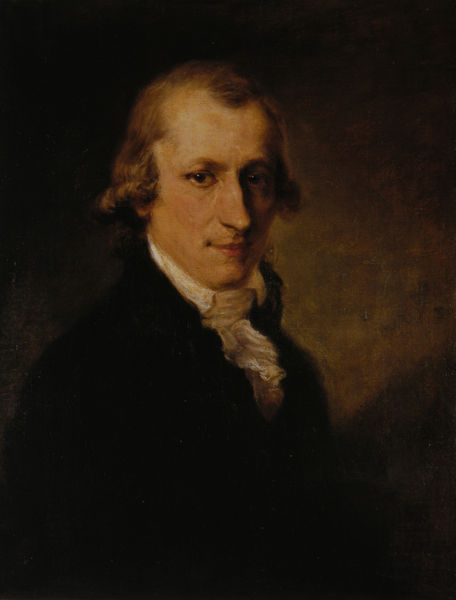
Titel: Bildnis Johann Georg Dillis
Künstler: Johann Georg Edlinger
Standort: München
Institution: Stadtmuseum
Schlagwörter: dunkel, gemälde, kopf, mann, schatten, weiß, braun, frisur, haar, hell, hintergrund, licht, mund, nase, ohr, orange, profil, schwarz, stirn, blick, rot, tuch, beige, malerei, schleife, anzug, blond, hemd, jacke, jung, wand, augen, barock, falten, gesicht, kleidung, knoten, kragen, rembrandt, samt, bildnis, herr, portrait, porträt, öl, auge, dunkelheit, haare, mantel, adel, augenbrauen, brustbild, bruststück, kinn, lippen, locke, locken, rosa, traurig, oval, helldunkel, perücke, lächeln, seitlich, düster, backen, warm, ausdruck, falte, spitz, krawatte, schmal, glatze, halstuch, melancholisch, glatt, rüsche, augenbraue, hemdkragen, lächelnd, ohrläppchen, komponist, lockig, markant, hakennase, portait, bürger, leinwand, krause, gedreht, geheimratsecken, halbglatze, jüngling, halbprofil, portät, malerie, schütter, porträit, weißer kragen, lichtschein, stechend, bartlos, mangel, höcker, schwarzer mantel, munfd, gmeälde